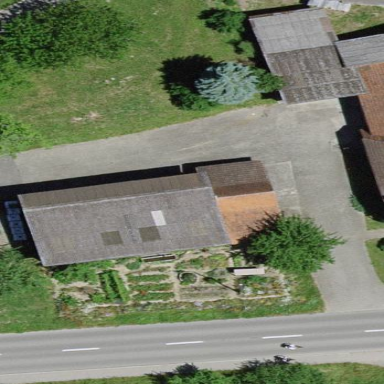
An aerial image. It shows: Barn.